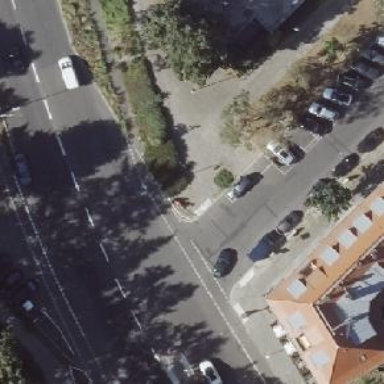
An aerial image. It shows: Residential asphalt road with parallel parking on the left side and diagonal parking on the right side.